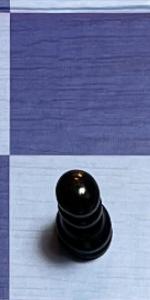
Label: Pawn_Black